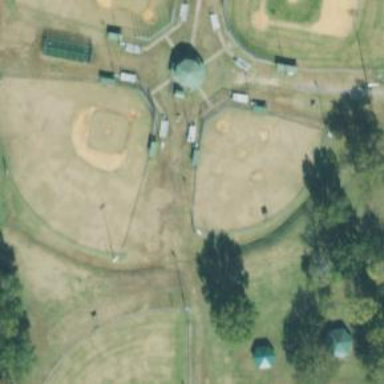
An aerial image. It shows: Baseball pitch for leisure land activities.